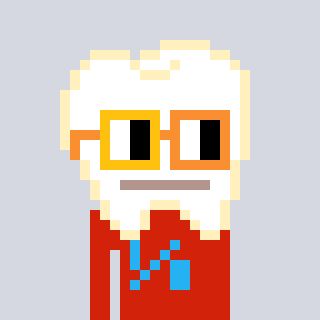
a pixel art character with square yellow and orange glasses, a tooth-shaped head and a red-colored body on a cool background